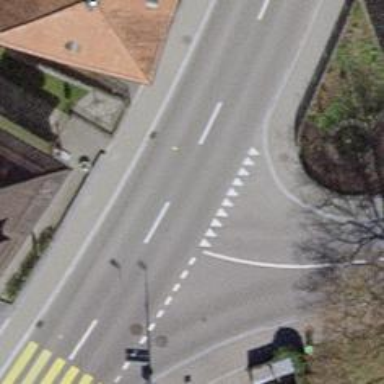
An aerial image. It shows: Road with "give way" sign.